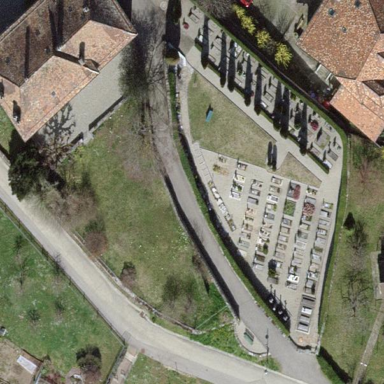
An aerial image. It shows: Cemetery.